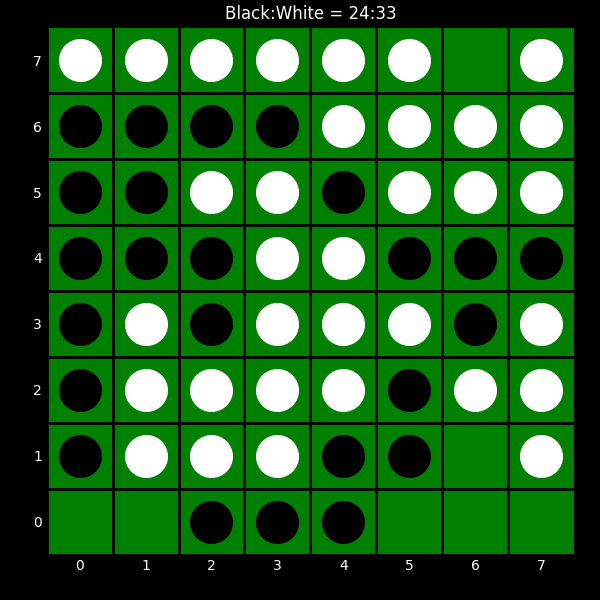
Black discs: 24
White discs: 33